Question: I know this has been asked a million times before but i still can't seem to find the answer (most questions seem to be the opposite of what i want not the same).
I have two divs say #left and #right. #right has fixed dimensions 150px x 50px. I want #left to expand and fill the remaining space and #right to be on the very right of the screen. I have tried floating them in different ways and also setting display: inline-block; but i still cant seem to nail it. All the articles i've read are about the left div being fixed and the right one growing. I tried reversing what i read but it always leads to the #left div floating around #right. What i mean by this is, my #left div will with shrink to its smallest (inline-block) or it will display the first 50px up to the #right then the rest of #left will tuck under #right rather than staying flush.
I hope this makes sense. It's kind of hard to explain.

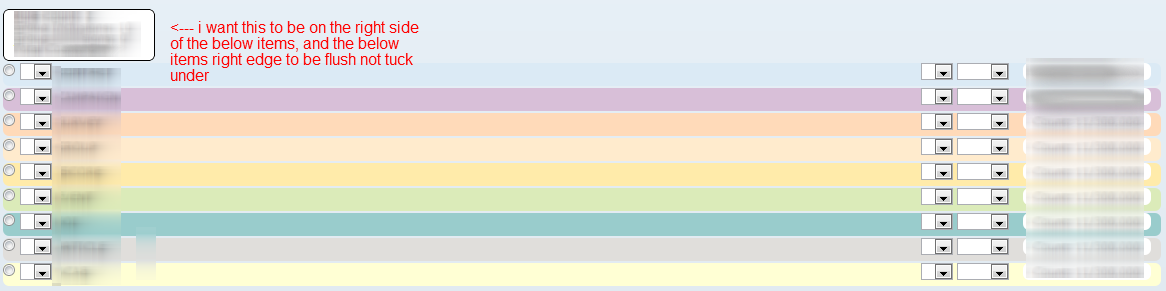
Answer: Write like this:
'''
.right{
width:150px;
height:150px;
float:right;
background:red;
}
.left{
height:150px;
background:green;
overflow:hidden;
}
'''
'''
<div class="right">fixed</div>
<div class="left">auto</div>
'''
Check this <URL>